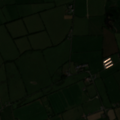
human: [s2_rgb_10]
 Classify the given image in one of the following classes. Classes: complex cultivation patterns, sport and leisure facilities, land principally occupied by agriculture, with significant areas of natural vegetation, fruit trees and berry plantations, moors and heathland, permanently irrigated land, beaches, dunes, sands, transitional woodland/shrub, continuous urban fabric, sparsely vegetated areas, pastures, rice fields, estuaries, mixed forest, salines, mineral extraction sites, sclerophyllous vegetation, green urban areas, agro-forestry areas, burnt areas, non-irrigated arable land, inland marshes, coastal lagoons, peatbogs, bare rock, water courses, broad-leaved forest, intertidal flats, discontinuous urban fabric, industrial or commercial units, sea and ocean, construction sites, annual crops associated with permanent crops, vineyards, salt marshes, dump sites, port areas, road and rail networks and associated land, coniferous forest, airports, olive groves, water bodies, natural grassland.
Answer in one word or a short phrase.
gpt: pastures